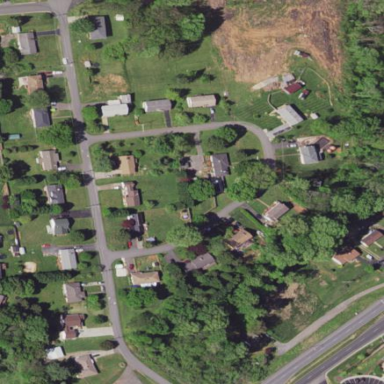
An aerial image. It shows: Neighborhood.